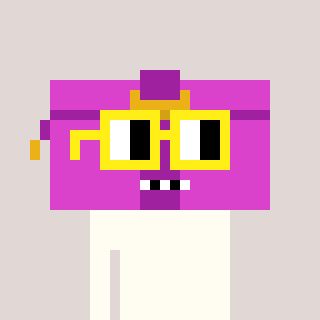
a pixel art character with square yellow glasses, a clutch-shaped head and a bege-colored body on a warm background